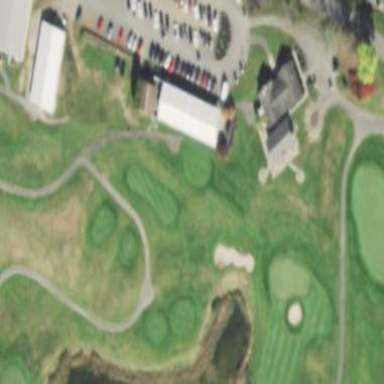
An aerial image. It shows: Area with grass used as rough in golf course.